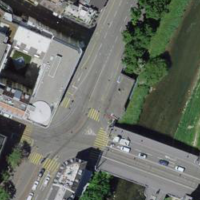
EUNIS habitat code: 57
Species observed at this site:
Phalacrocorax carbo
Motacilla cinerea
Mergus merganser